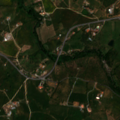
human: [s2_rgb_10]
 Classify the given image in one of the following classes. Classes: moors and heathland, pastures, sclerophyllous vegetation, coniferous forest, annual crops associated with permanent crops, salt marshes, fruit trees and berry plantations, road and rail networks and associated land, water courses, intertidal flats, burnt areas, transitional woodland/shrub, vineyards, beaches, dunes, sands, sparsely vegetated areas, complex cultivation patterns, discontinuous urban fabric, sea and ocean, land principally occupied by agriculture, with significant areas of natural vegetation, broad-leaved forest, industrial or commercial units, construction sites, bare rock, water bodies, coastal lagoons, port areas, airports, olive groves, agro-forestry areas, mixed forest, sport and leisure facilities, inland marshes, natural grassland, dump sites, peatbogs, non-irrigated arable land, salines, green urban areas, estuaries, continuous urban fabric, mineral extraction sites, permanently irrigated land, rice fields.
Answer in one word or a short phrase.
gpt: continuous urban fabric